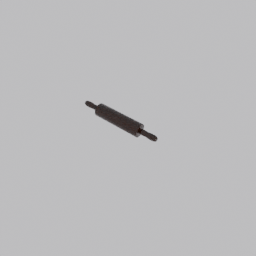
Label: tools